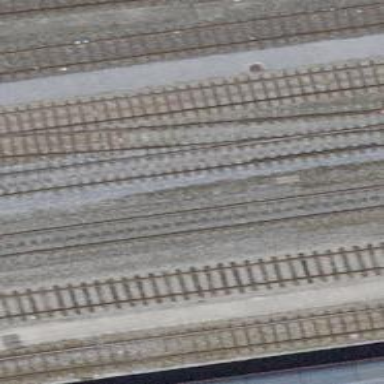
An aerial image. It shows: Siding railway track with one rail.